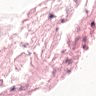
Metastatic tissue present: no